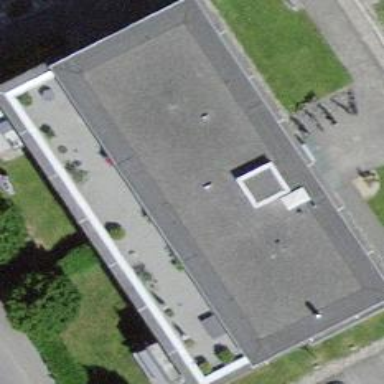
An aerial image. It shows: Residential building with apartments. The building has flat roof.